Interaction volume radius: 5 \u00c5
Interaction volume height: 10 \u00c5
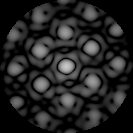
Disorder parameter: 0.2851